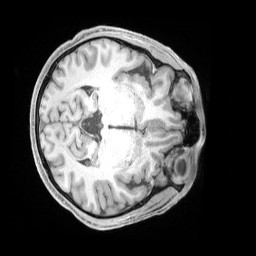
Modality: T1w
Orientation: axial
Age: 37
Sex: male
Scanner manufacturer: siemens
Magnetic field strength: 3 T
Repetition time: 2 s
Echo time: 0.00211 s